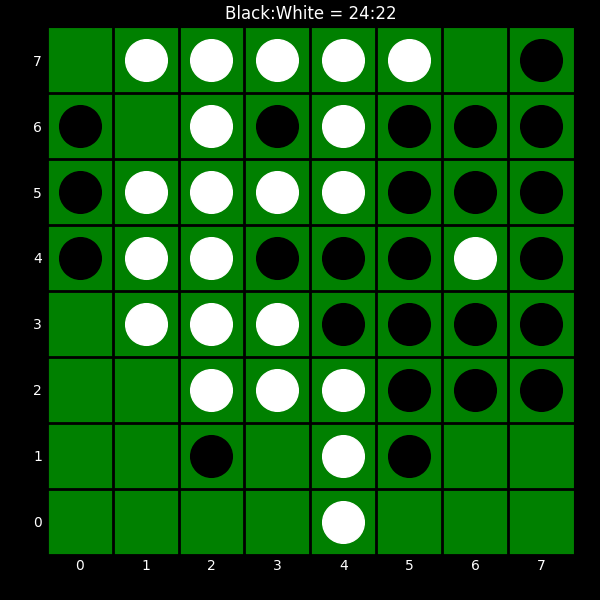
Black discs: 24
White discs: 22